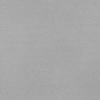
Atmospheric dust classification: dusty